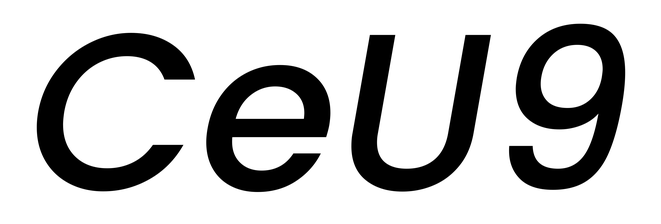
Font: Poppins-MediumItalic